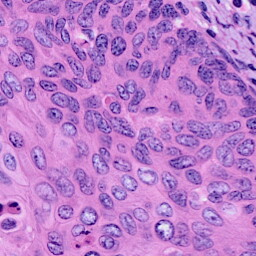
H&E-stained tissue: Cervix